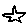
Label: star